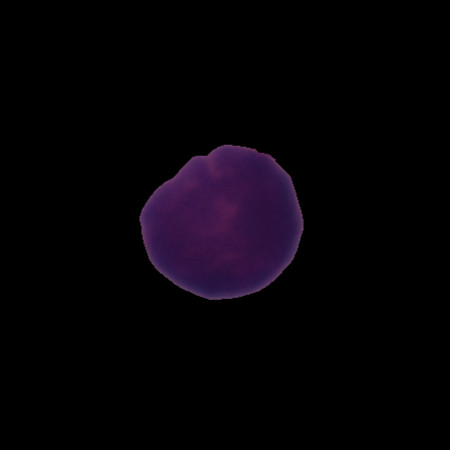
Label: healthy